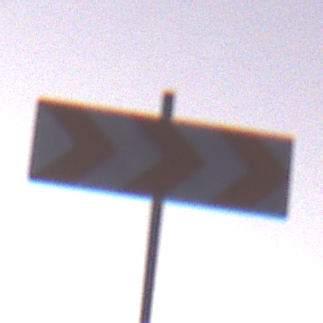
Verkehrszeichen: RichtungstafelnInKurvenGrossLinks
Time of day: Dawn
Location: Outdoor (RoadRail)
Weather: Clear
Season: NotSpecified
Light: Natural